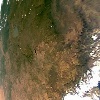
Label: land